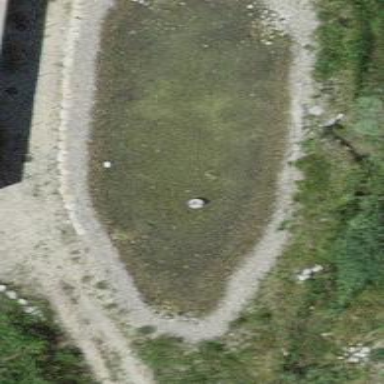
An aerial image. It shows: Pond surrounded by natural water.